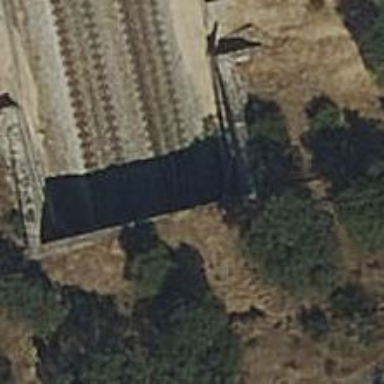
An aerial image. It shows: Railway tunnel with electrified contact lines.